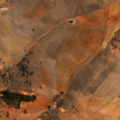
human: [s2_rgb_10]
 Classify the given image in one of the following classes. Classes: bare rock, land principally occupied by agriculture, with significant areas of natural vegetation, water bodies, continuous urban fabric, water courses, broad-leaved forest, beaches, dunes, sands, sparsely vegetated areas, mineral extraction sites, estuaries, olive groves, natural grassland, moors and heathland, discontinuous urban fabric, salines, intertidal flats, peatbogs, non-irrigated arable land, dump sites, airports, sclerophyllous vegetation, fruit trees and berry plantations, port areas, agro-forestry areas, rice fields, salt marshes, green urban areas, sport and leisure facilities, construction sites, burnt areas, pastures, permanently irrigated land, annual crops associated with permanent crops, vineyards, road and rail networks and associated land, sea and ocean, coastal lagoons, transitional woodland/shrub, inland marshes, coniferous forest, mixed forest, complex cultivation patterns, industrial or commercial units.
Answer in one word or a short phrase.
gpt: non-irrigated arable land, agro-forestry areas, coniferous forest